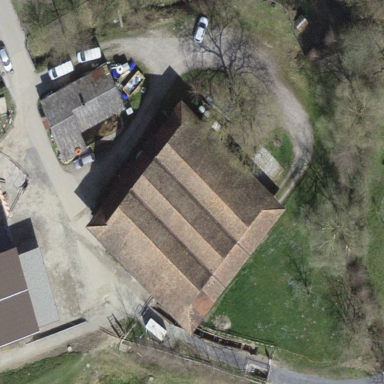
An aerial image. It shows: Farmyard area.